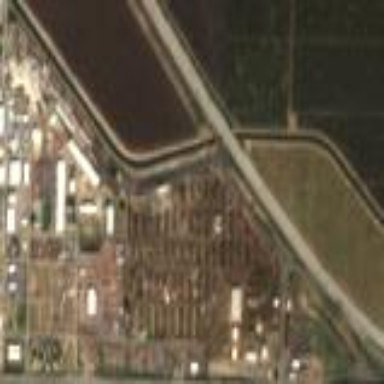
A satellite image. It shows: Industrial area.